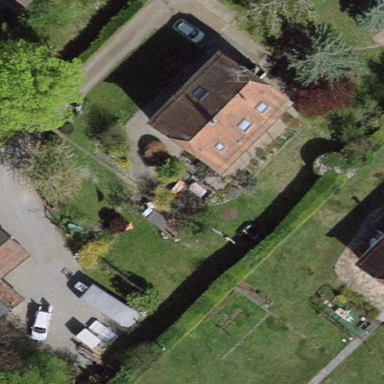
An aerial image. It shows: Garden enclosed by fence.